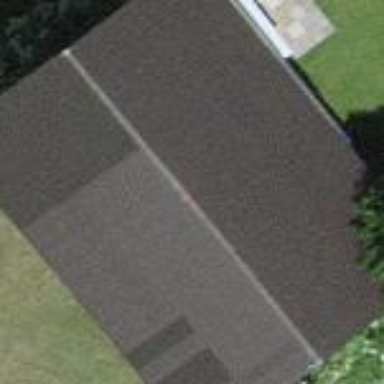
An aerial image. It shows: Rural barn.